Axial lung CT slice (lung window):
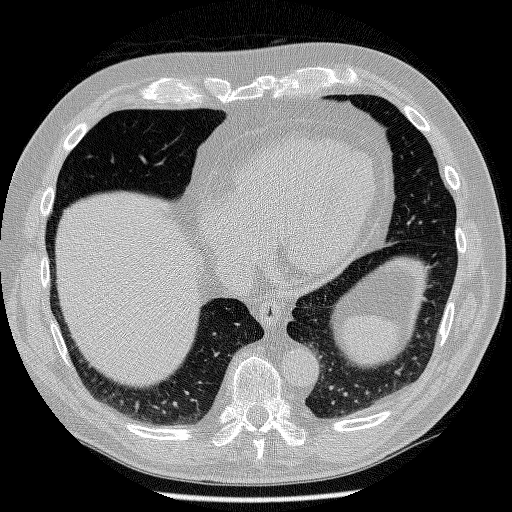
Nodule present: no